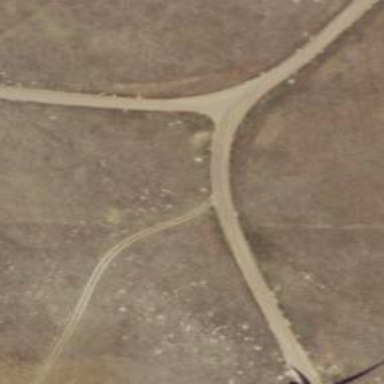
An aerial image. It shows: Road designated for service vehicles in wind farm area.